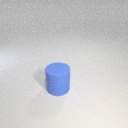
large blue rubber cylinder